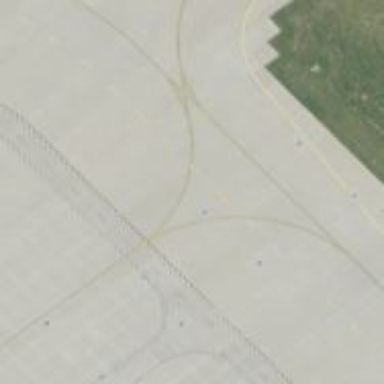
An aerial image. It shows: View of taxiway at the airport.